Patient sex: M
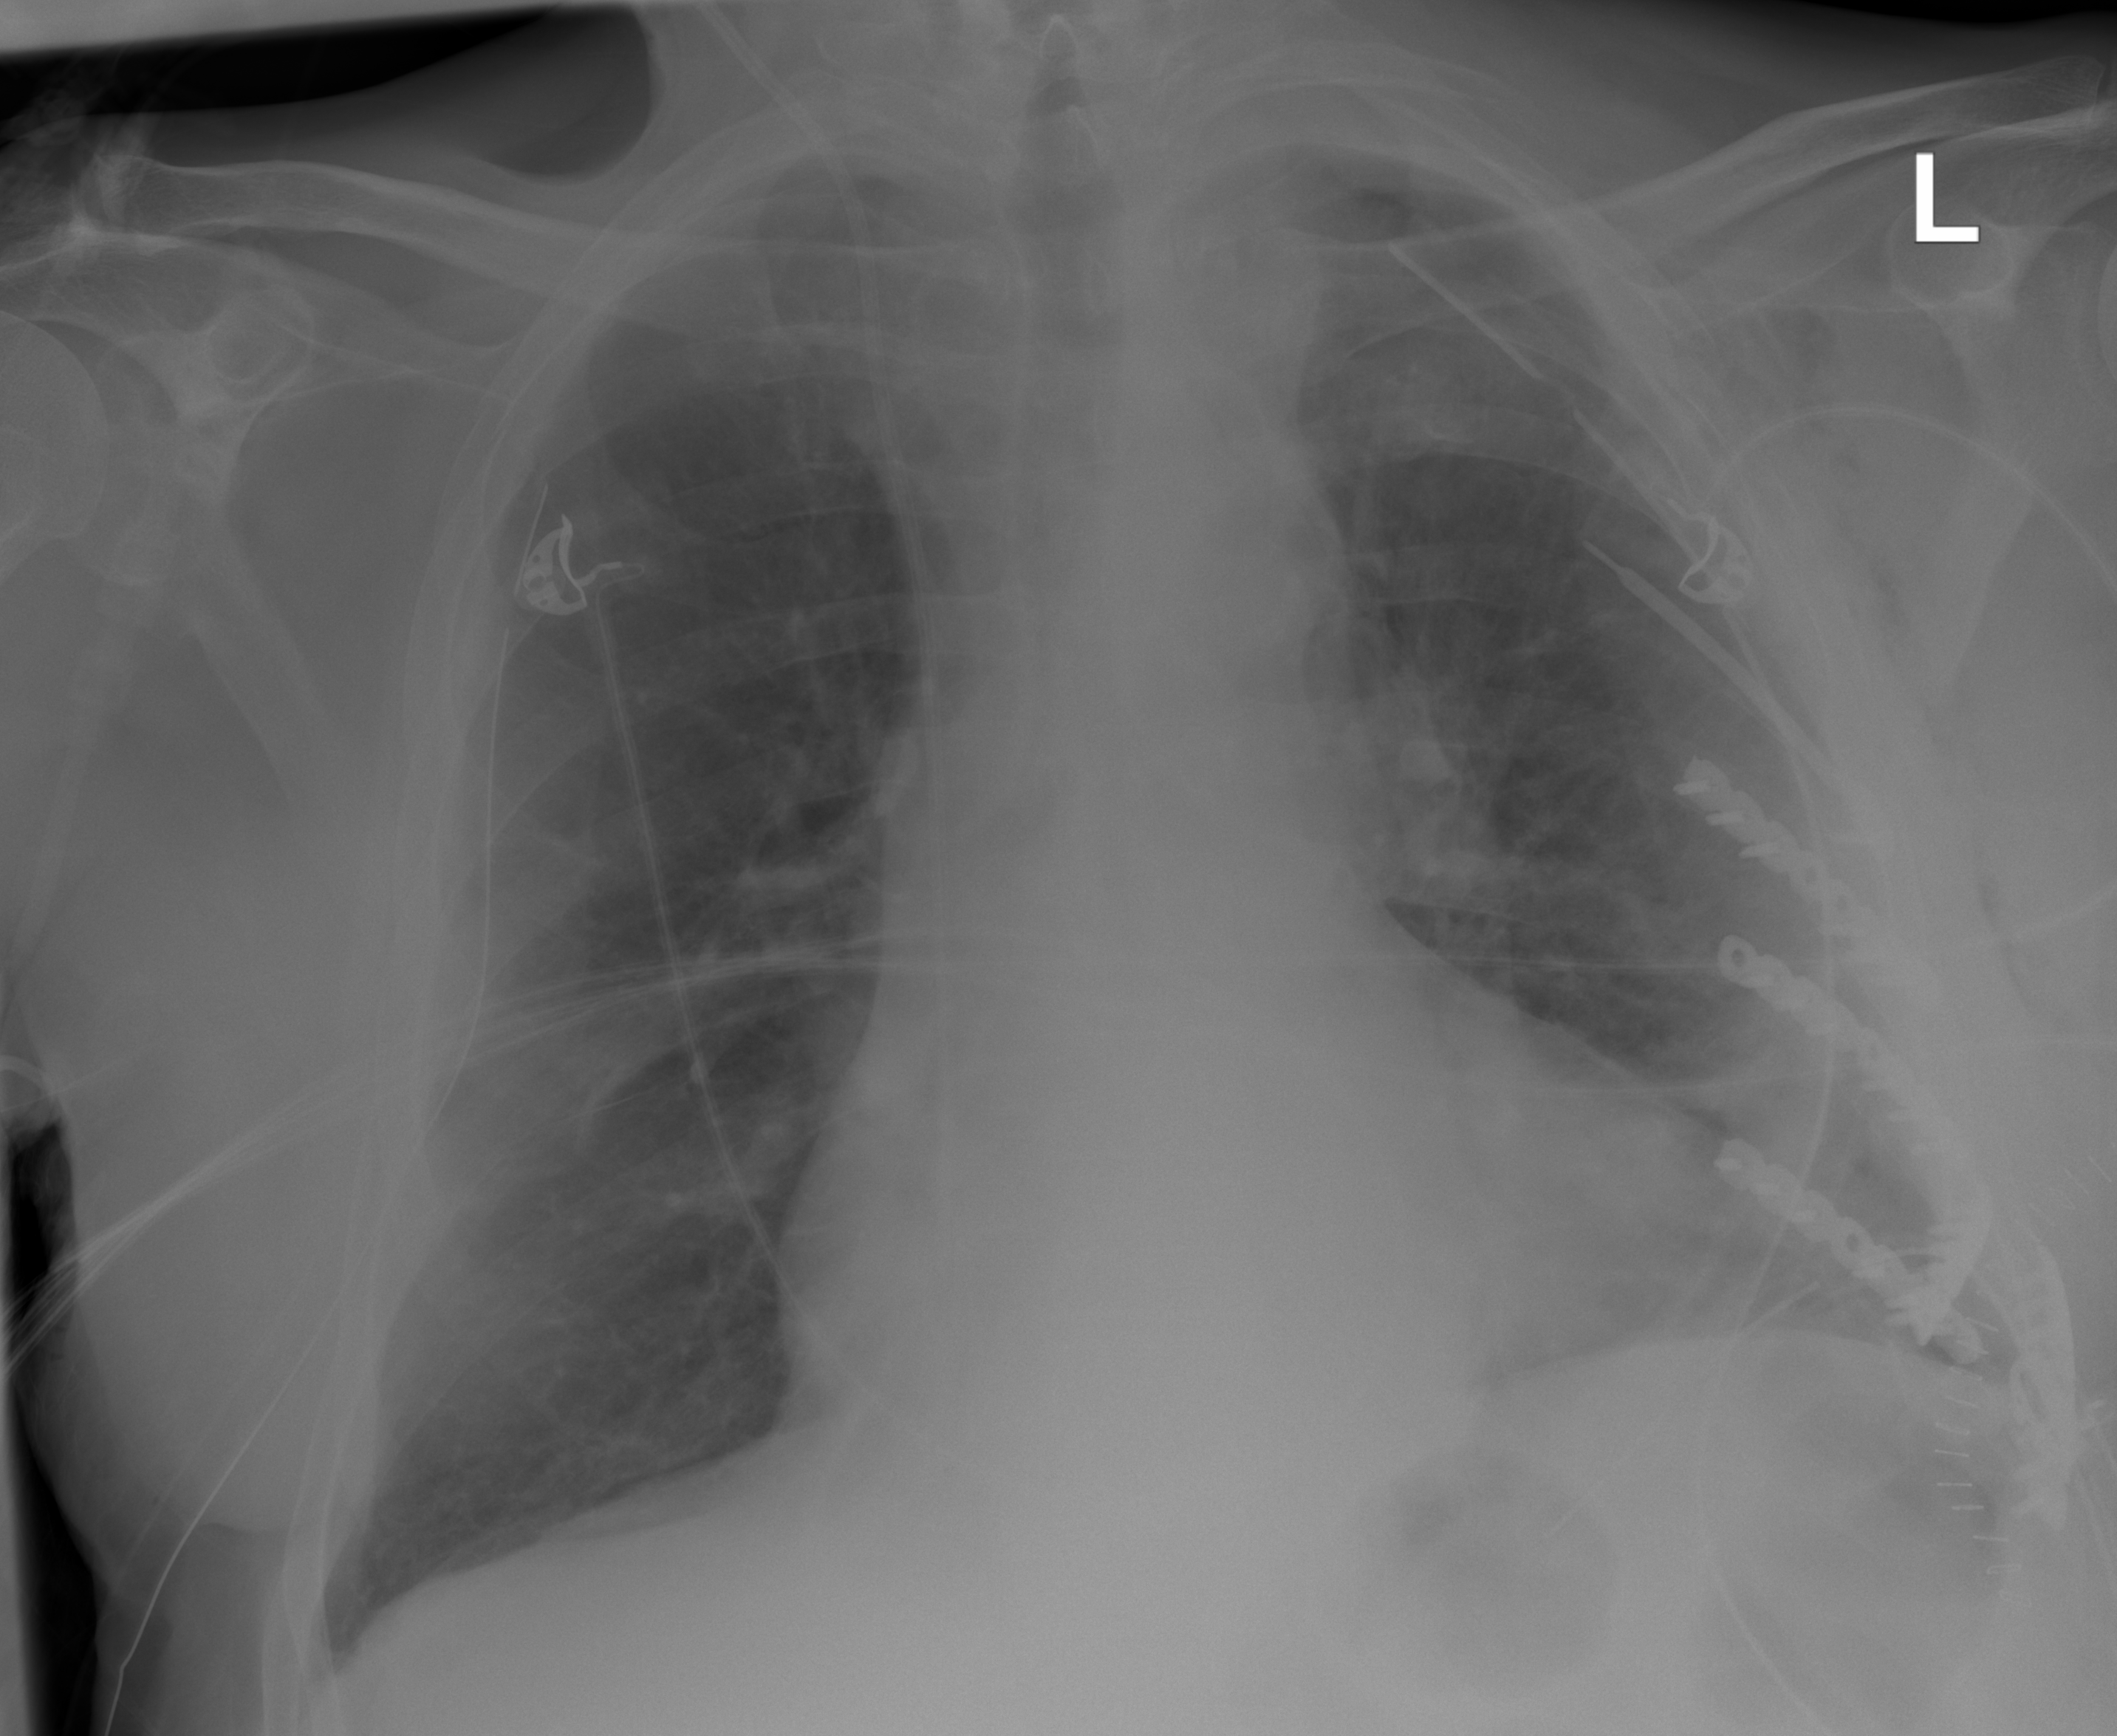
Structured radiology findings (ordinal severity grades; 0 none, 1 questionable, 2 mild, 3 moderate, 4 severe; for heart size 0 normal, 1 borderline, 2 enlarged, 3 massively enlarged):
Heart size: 1
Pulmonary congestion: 0
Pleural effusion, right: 0
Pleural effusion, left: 0
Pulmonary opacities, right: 0
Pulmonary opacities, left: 0
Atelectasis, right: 0
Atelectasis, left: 2